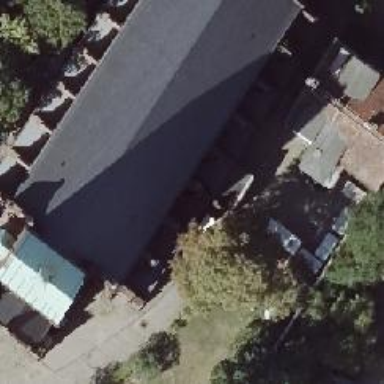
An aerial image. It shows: Building with gabled roof made of slate.